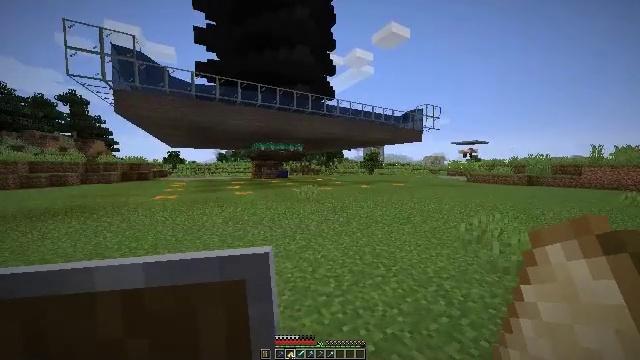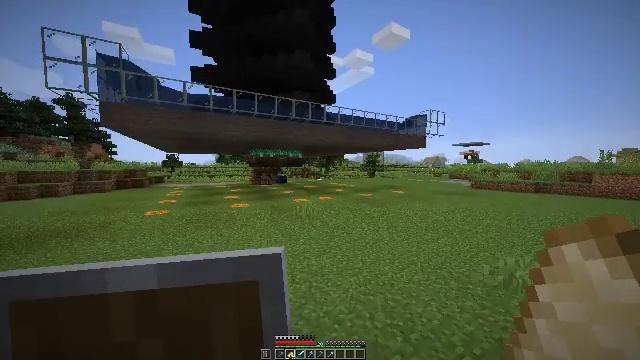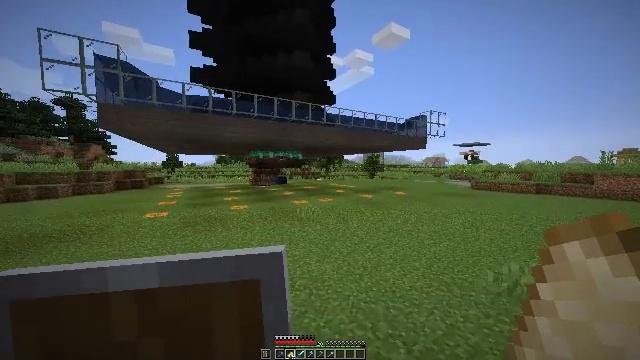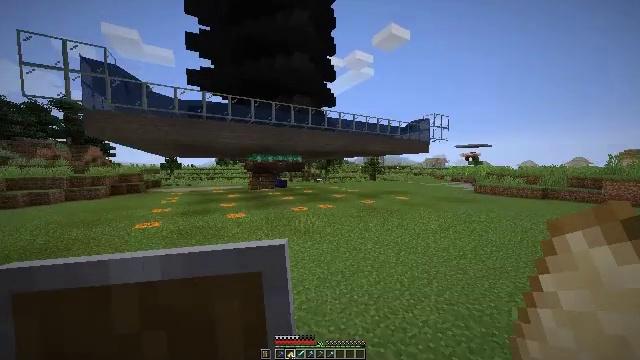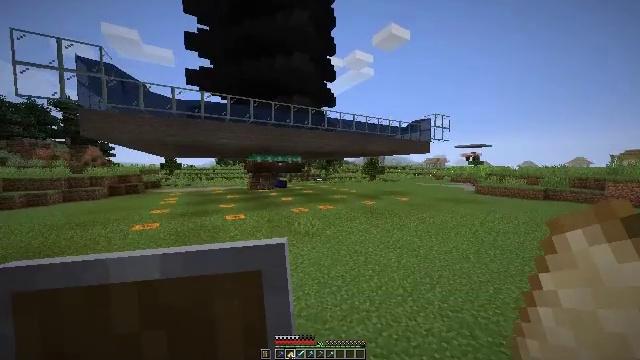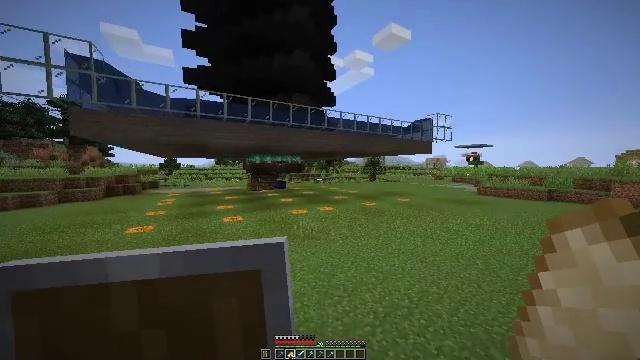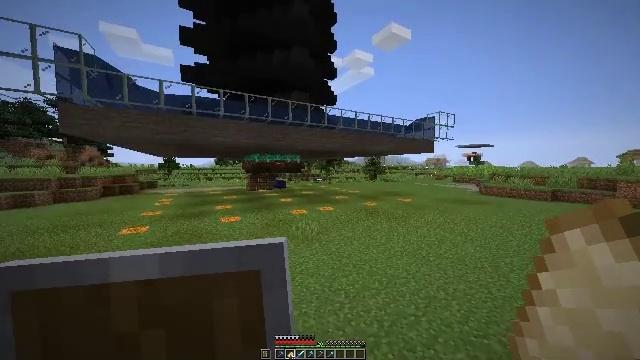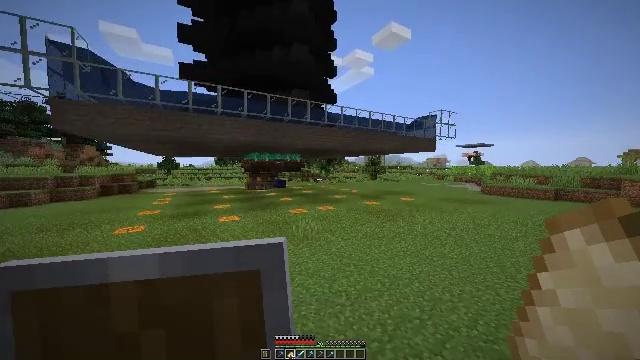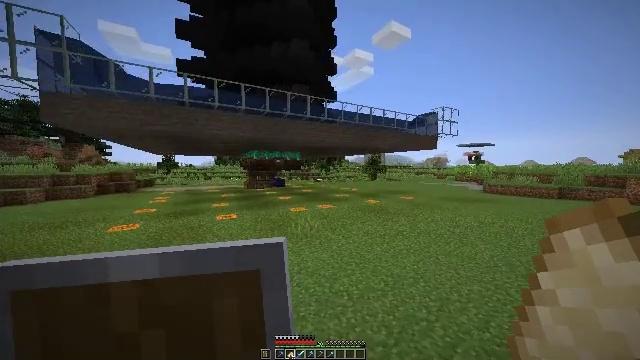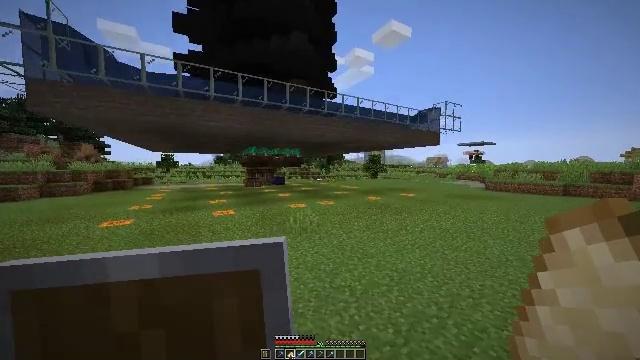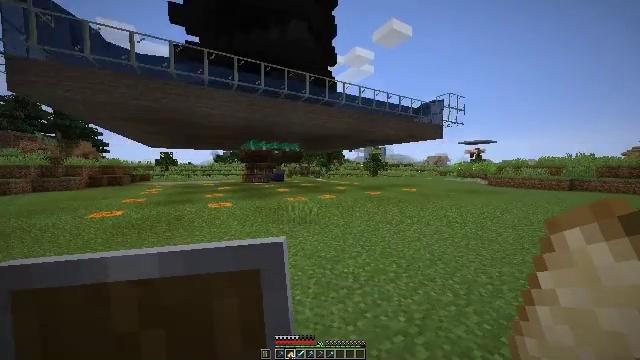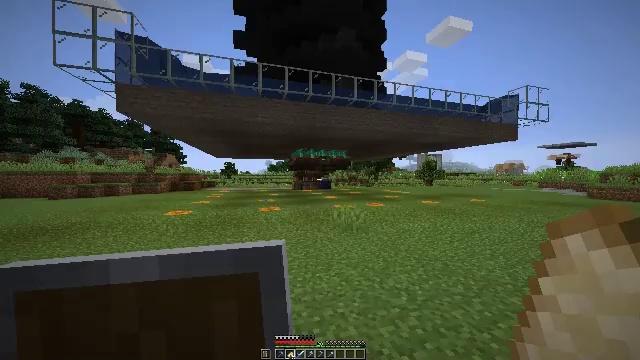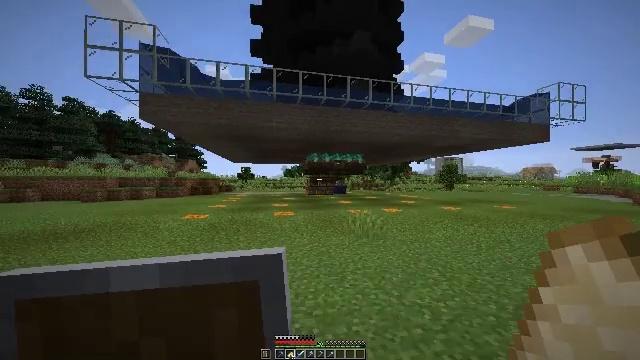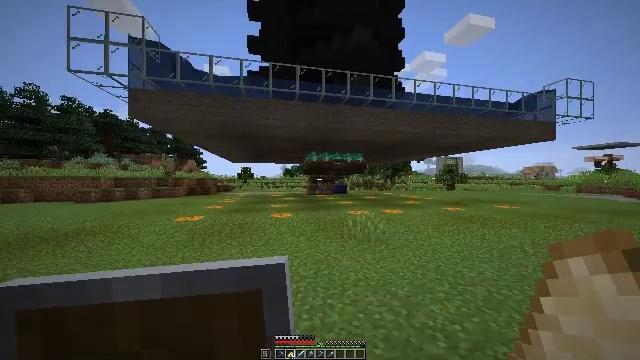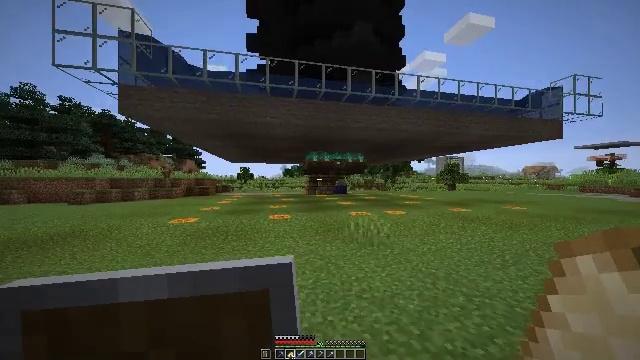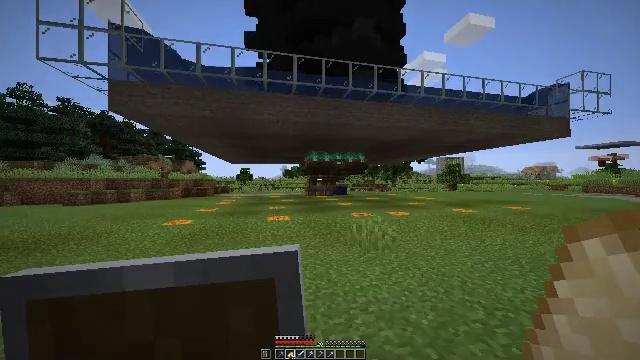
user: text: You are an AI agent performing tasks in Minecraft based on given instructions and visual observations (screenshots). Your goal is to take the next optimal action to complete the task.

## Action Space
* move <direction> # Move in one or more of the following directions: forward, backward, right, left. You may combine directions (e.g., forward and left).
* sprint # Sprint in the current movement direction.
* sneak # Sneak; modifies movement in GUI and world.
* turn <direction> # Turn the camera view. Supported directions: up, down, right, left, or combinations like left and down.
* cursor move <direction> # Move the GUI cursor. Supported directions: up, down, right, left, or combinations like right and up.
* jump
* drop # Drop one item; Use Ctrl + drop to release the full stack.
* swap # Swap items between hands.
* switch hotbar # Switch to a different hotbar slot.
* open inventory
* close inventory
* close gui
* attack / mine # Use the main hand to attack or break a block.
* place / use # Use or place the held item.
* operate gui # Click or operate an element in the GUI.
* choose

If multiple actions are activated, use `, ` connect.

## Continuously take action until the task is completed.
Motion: motion action
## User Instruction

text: Mine the blue shulker box.
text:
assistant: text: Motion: move forward, jump
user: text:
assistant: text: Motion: move forward, jump
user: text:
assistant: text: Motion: move forward, jump
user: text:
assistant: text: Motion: move forward
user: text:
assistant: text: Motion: move forward
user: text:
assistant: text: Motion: move forward
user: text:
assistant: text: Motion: move forward
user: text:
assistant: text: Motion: move forward
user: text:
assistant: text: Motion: move forward
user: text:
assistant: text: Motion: move forward
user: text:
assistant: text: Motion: move forward, turn left and up
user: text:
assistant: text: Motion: move forward, turn left and up
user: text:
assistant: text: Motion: move forward
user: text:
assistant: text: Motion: move forward
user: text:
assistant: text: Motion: move forward
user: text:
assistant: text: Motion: move forward
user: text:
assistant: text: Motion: move forward
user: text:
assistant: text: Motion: move forward
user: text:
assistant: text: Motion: move forward
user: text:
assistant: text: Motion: move forward
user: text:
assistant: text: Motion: move forward
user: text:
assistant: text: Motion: move forward
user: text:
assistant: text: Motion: move forward
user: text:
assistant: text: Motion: move forward
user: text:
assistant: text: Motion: move forward
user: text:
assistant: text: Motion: move forward
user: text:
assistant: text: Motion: move forward
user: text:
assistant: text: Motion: move forward
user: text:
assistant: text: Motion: move forward
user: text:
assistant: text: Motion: move forward